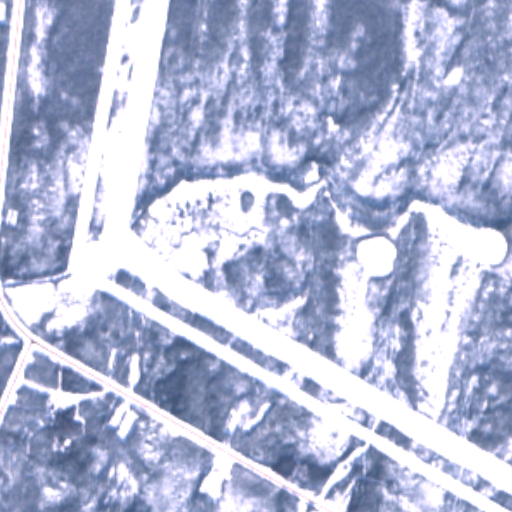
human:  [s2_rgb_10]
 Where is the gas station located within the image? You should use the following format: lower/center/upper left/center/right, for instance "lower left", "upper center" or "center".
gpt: The gas station is located in the lower center of the image.
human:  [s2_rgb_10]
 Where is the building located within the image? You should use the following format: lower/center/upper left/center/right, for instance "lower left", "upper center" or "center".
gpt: The building is located in the lower center of the image.
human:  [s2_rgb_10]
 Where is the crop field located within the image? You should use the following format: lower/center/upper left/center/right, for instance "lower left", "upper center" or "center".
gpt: There is no crop field in the image.